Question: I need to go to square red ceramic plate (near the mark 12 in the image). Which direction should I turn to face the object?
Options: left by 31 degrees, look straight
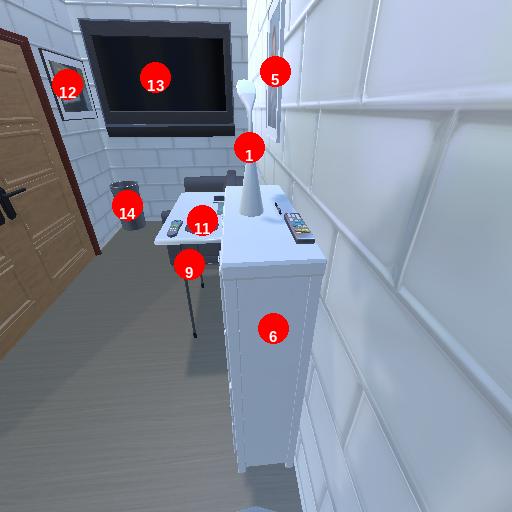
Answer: left by 31 degrees